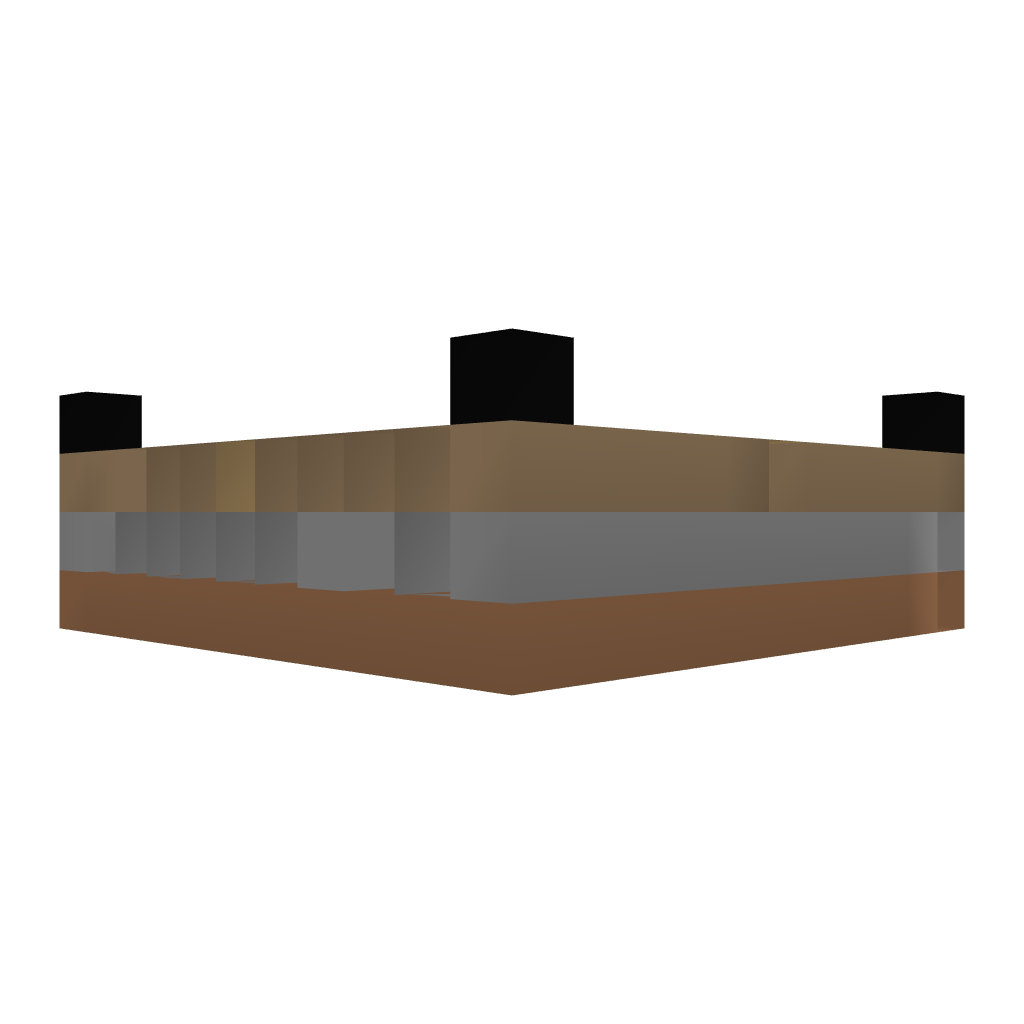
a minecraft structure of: OptiFarm